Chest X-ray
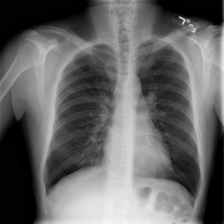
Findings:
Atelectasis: negative
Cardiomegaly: negative
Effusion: negative
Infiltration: negative
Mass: negative
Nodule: negative
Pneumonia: negative
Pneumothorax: negative
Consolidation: negative
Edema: negative
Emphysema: negative
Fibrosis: negative
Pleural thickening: negative
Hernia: negative